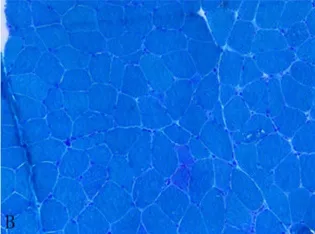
Modified Gomori trichrome (MGT) staining. (B) MGT staining revealed a few ragged-red fibers.
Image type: pathology (methenamine_silver)